Field crop: maize
Growth stage: 2
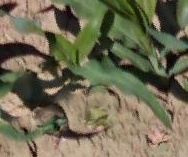
Species: maize